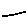
Label: line